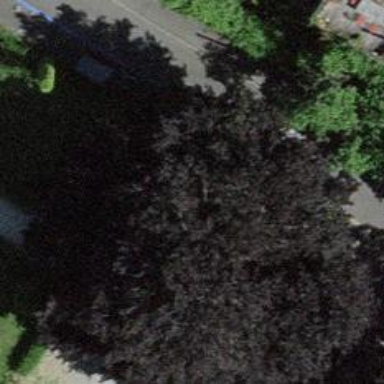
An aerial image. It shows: Park with broadleaved deciduous trees.